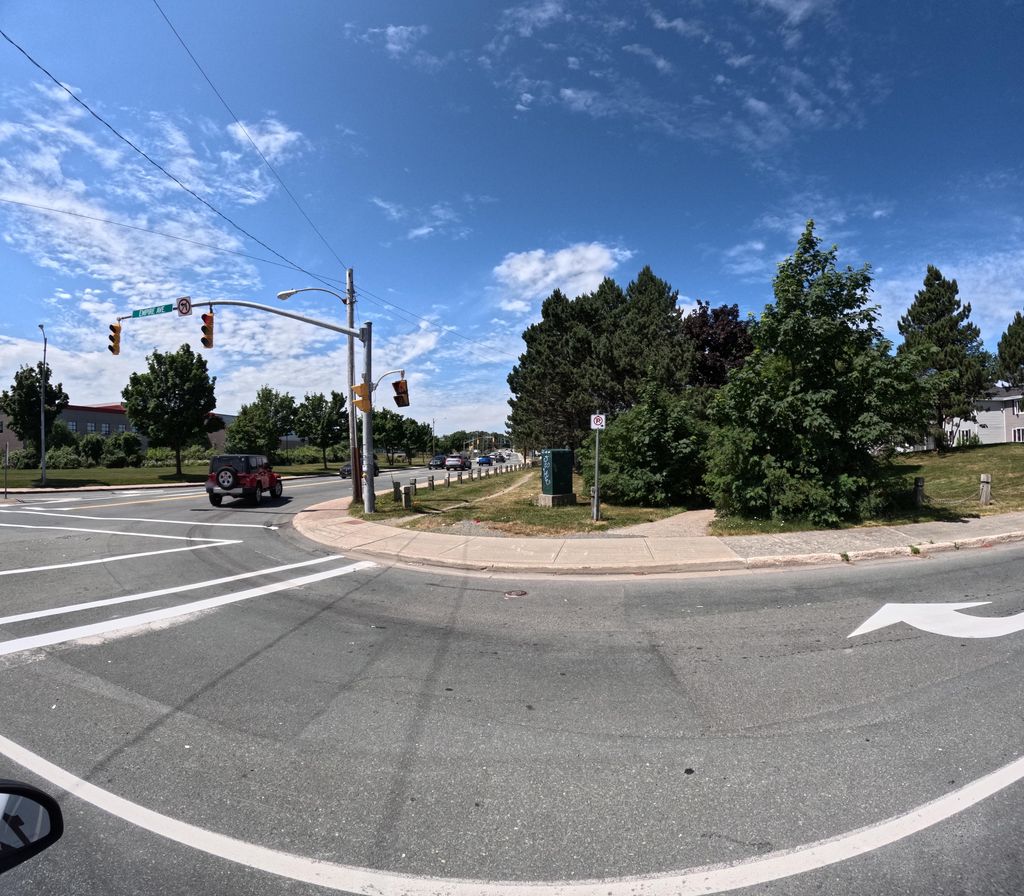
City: st_johns